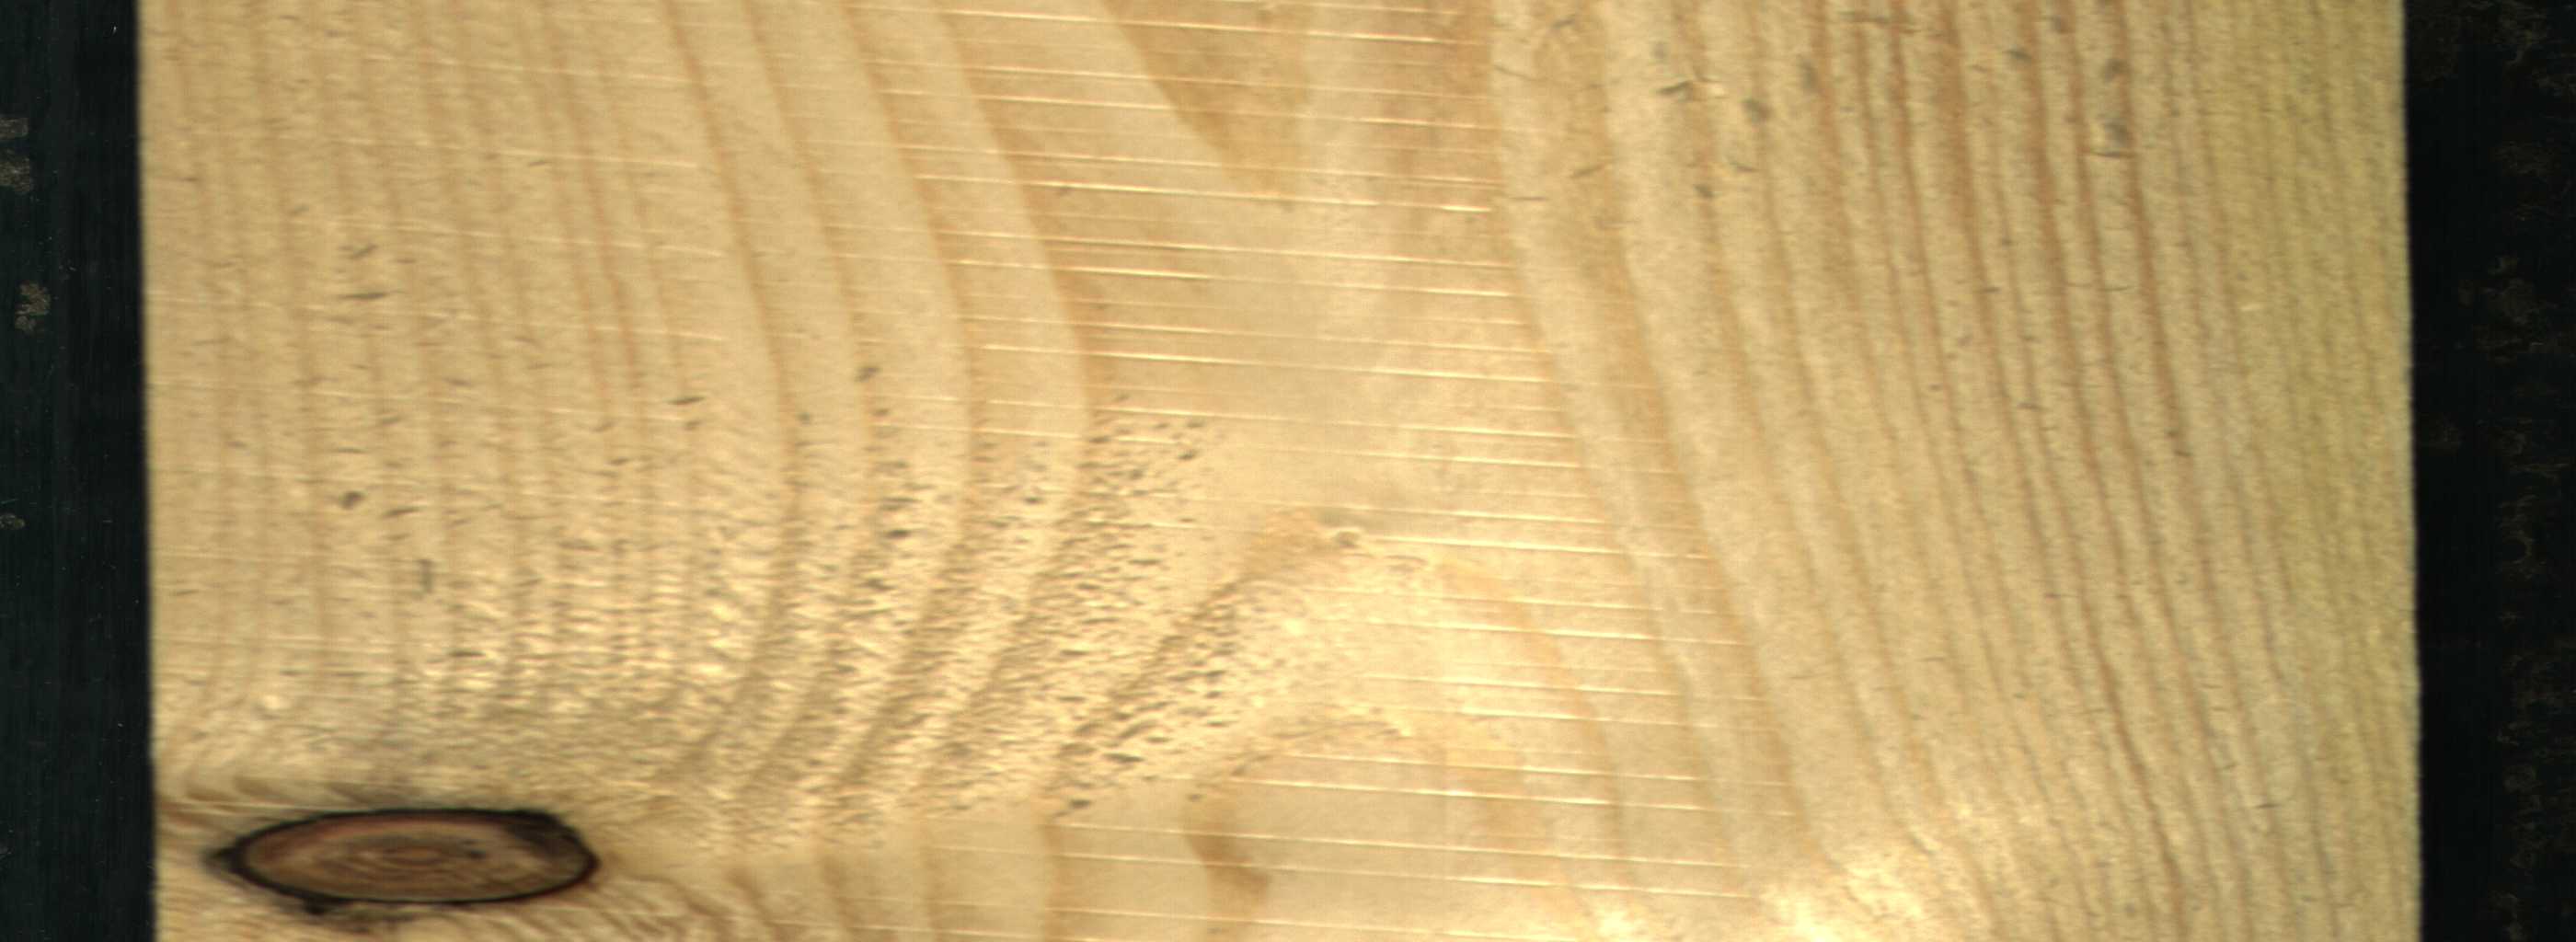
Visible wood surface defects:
Dead_Knot